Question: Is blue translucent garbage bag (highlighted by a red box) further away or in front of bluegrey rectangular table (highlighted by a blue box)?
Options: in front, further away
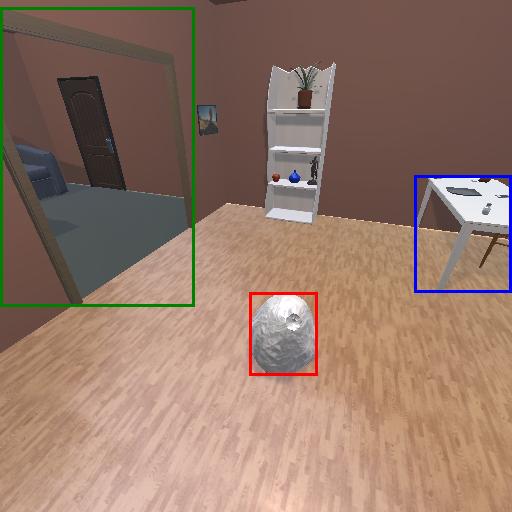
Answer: in front